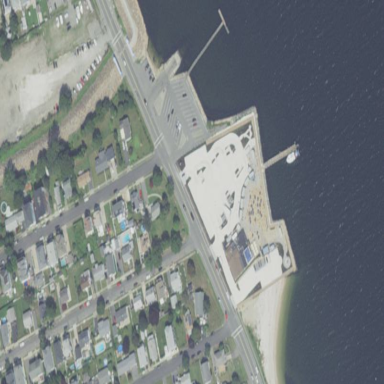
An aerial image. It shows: Restaurant.